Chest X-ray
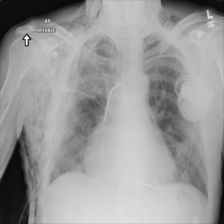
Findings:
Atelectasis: negative
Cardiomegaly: negative
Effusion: negative
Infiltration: negative
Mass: positive
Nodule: negative
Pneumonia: negative
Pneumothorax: positive
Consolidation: negative
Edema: negative
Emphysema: positive
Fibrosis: negative
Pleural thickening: negative
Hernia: negative